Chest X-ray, AP view. Patient: 57 years old, sex M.
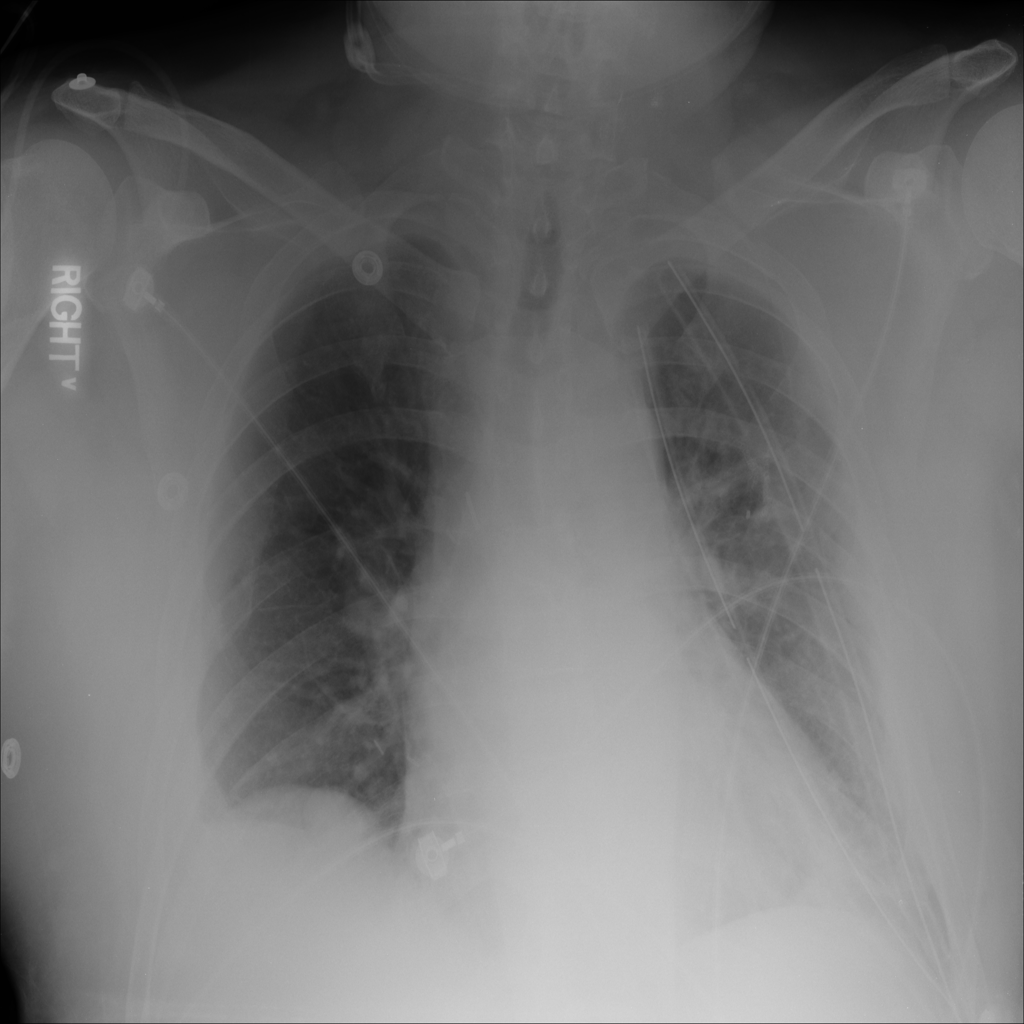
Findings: No Finding